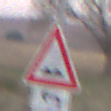
Verkehrszeichen: UnebeneFahrbahn
Zusatzzeichen unten: RichtungsangabeDurchPfeile2
Umgebung: Outdoor, Nature
Tageszeit: SunriseSunset
Wetter: Clear
Licht: Natural
Jahreszeit: Winter
Kontrast: LowContrast